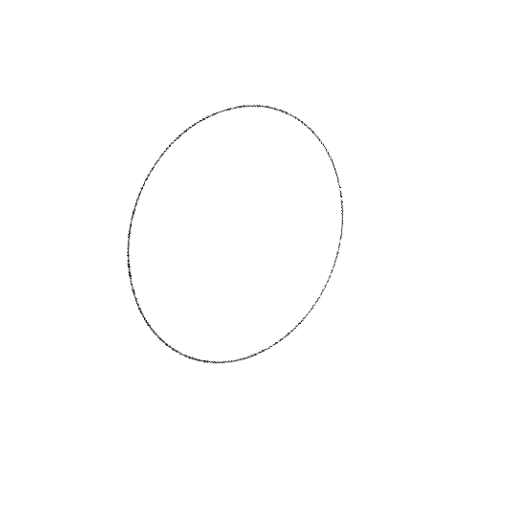
Crossing number: 0